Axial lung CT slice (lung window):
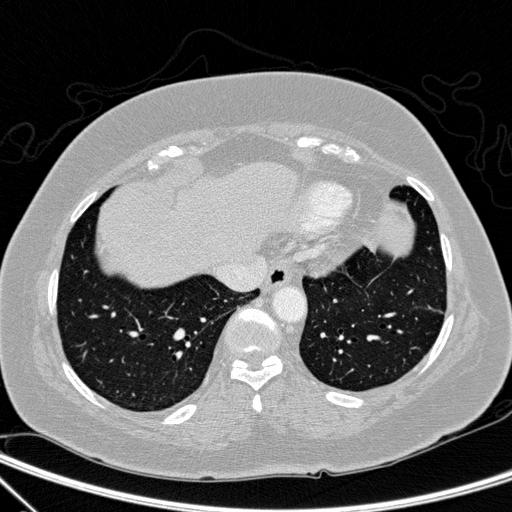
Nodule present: no